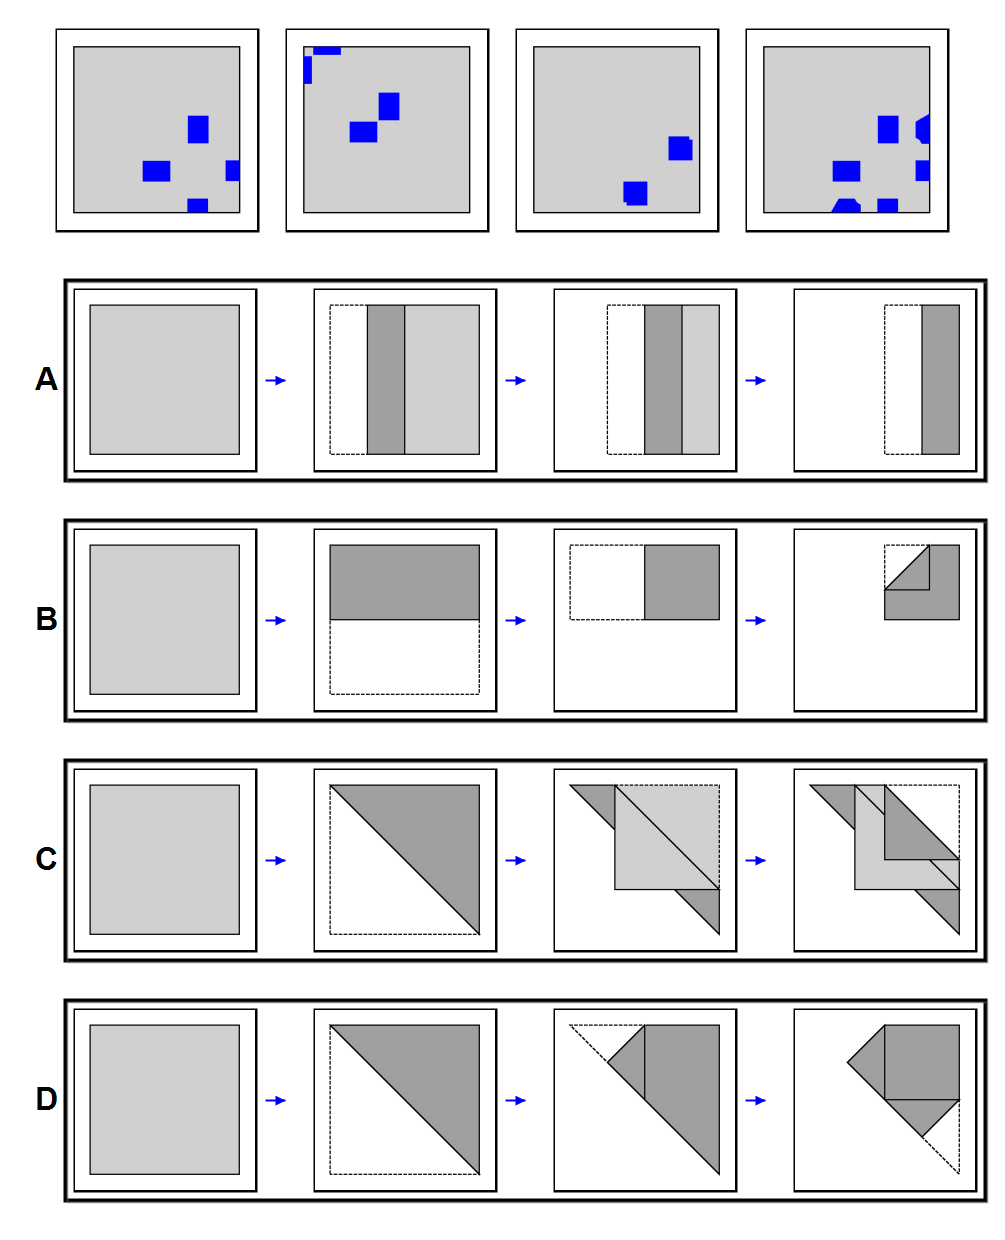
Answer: D